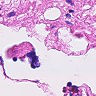
Metastatic tissue present: no